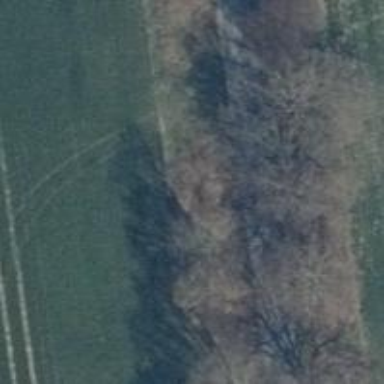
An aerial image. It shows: Row of trees in natural setting.